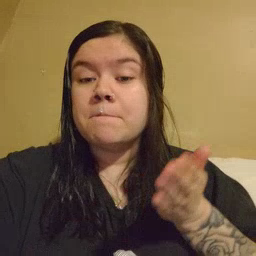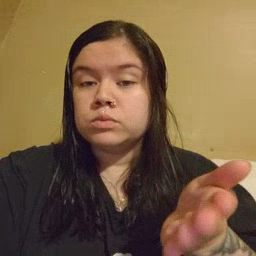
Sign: boat